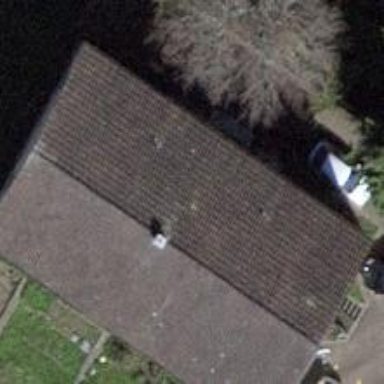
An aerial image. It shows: Building with tiled roof.